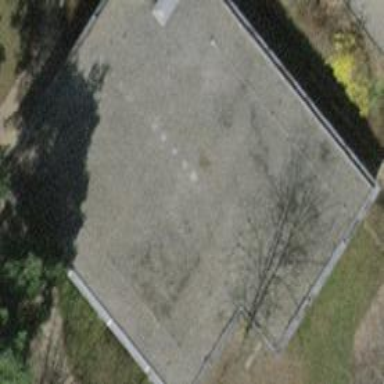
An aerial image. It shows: Kindergarten building.